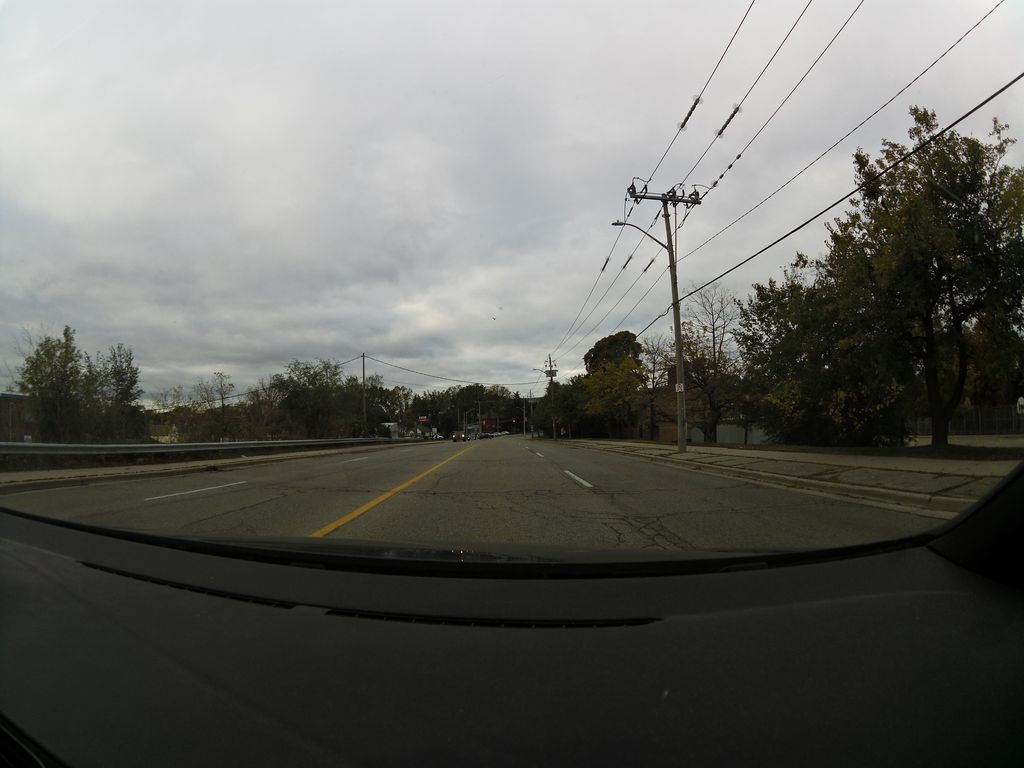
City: kitchener-waterloo